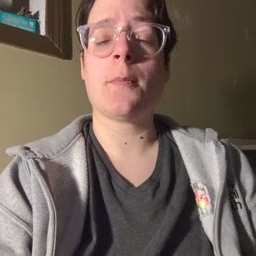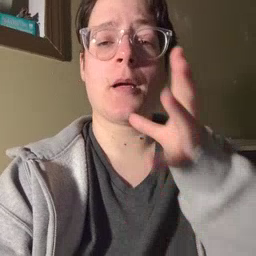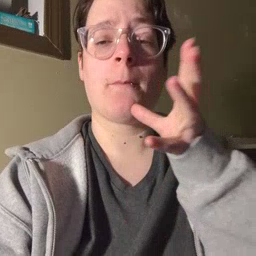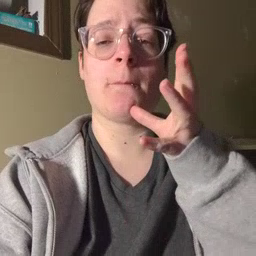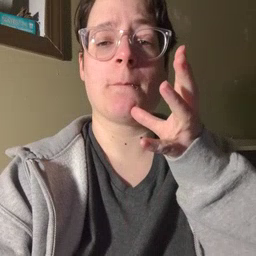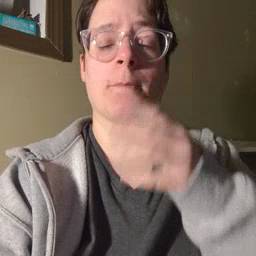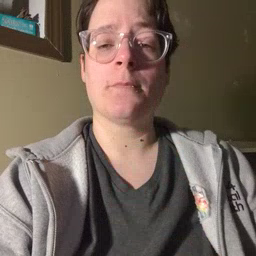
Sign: mom